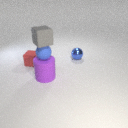
large purple rubber cylinder below small gray rubber cube